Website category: university
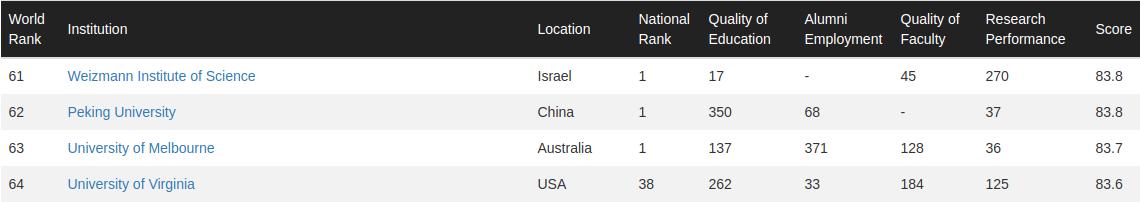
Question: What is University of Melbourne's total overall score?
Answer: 83.7

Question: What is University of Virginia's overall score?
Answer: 83.6

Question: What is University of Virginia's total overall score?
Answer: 83.6

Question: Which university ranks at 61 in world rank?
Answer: Weizmann Institute of Science

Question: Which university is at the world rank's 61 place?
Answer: Weizmann Institute of Science

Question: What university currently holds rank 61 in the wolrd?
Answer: Weizmann Institute of Science

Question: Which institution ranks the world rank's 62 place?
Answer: Peking University

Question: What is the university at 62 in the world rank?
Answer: Peking University

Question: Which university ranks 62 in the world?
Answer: Peking University

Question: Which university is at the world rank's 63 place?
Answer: University of Melbourne

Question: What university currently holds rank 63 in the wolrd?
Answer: University of Melbourne

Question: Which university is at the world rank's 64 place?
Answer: University of Virginia

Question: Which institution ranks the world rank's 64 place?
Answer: University of Virginia

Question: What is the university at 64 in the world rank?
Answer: University of Virginia

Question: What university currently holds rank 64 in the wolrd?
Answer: University of Virginia

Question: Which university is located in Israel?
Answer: Weizmann Institute of Science

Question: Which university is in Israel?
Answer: Weizmann Institute of Science

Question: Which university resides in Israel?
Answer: Weizmann Institute of Science

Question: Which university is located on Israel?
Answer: Weizmann Institute of Science

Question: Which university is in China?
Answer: Peking University

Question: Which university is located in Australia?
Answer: University of Melbourne

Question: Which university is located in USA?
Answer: University of Virginia

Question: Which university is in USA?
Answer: University of Virginia

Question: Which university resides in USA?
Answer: University of Virginia

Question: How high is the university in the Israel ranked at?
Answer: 61

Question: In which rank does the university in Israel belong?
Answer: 61

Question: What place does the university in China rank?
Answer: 62

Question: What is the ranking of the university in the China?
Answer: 62

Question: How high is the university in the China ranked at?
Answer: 62

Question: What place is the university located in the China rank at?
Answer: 62

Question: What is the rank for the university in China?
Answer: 62

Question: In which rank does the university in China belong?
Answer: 62

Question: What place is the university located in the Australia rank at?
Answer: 63

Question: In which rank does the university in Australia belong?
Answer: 63

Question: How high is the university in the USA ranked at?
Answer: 64

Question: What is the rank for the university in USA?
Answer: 64

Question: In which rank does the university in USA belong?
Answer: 64

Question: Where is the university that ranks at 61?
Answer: Israel

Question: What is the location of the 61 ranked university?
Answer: Israel

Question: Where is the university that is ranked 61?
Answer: Israel

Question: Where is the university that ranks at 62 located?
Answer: China

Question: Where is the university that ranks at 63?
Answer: Australia

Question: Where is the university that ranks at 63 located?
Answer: Australia

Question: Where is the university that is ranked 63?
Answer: Australia

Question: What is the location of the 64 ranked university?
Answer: USA

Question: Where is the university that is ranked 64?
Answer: USA

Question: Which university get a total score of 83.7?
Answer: University of Melbourne

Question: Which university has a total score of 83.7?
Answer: University of Melbourne

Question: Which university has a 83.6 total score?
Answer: University of Virginia